Question: I struggle a little bit with overlapping axis numbers of the y and x axis like it is shown in the image. I'd like to keep the size of the numbers and therefore think that simply shifting the numbers away from the axis itself would be an appropriate way to handle this issue.
Is there a possibility to do that?
Thanks in advance,
Joe
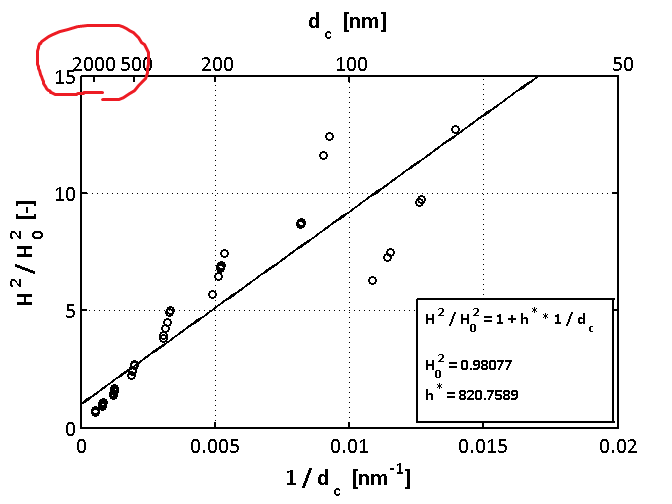
Answer: Here is a little workaround using text annotations. Basically you clear the current XTick labels and replace them with similar labels, but you can specify the distance from the axis:
'''
clc
clear
close all
x = 1:20;
hPlot = plot(x,sin(x));
set(gca,'xaxisLocation','top');
set(gca,'XTickLabel',[]); %// Clear current XTickLabel
ylim = get(gca,'YLim'); %// Get y limit of the plot to place your text annotations.
for k = 2:2:20
text(k,ylim(2)+0.1,num2str(k),'HorizontalAlignment','Center') %// Play with the 'ylim(1) -0.1' to place the label as you wish.
end
'''
Giving this:

Of course now it's exaggerated and you can do the same for the y axis if you want (using the 'XLim' property of the current axis,gca).